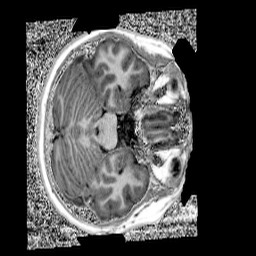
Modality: UNIT1
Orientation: axial
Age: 12
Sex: female
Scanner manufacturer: siemens
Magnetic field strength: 3 T
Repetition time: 4 s
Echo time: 0.00303 s